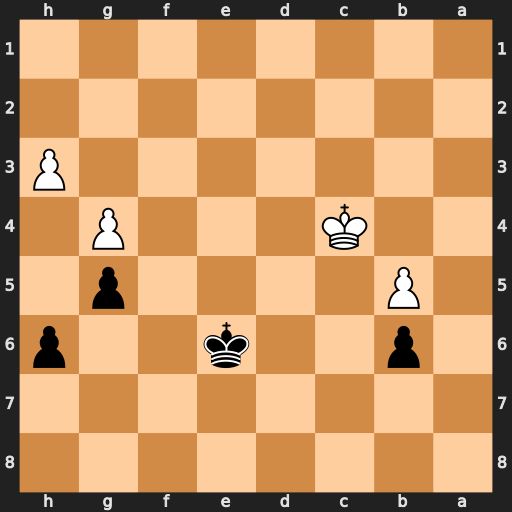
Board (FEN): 8/8/1p2k2p/1P4p1/2K3P1/7P/8/8
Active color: b
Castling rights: -
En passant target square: -
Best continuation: Ke5 Kd3 Kd5 h4 gxh4